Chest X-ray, PA view. Patient: 45 years old, sex F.
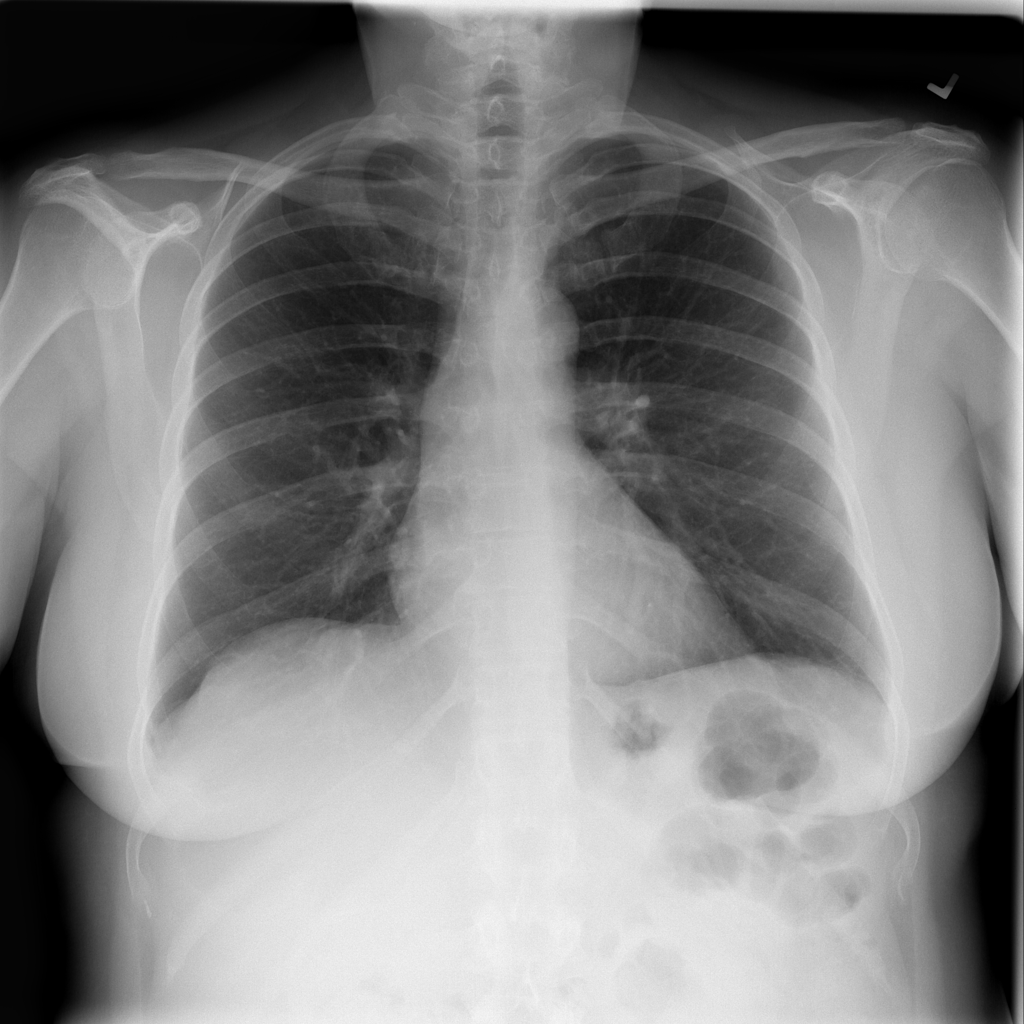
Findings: No Finding